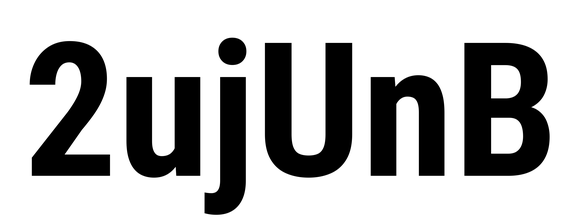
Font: Roboto_Condensed_Bold